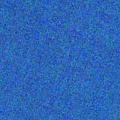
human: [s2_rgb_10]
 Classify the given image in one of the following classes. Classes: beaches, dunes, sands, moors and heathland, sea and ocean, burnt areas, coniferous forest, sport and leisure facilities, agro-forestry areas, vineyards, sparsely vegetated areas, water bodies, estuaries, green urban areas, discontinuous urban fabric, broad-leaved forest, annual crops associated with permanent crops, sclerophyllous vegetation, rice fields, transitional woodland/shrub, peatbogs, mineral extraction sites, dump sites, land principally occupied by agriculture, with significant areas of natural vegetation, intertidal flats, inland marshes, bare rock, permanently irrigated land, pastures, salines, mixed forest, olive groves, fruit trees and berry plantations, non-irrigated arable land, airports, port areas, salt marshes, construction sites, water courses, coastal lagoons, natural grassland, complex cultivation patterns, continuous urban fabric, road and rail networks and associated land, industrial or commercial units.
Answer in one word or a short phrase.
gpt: sea and ocean